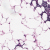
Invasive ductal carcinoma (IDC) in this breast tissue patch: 0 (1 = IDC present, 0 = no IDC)